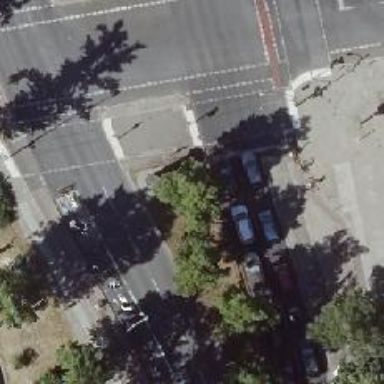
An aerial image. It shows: Avenue lined with broadleaved deciduous trees.